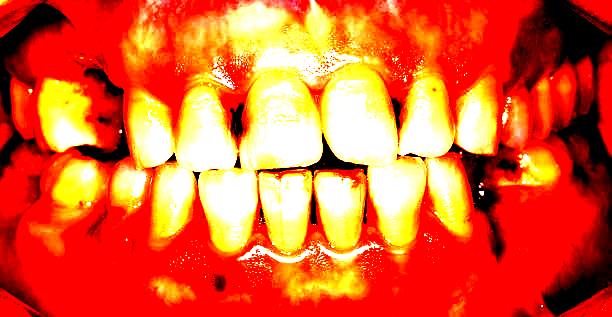
Condition: Gingivitis